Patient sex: M
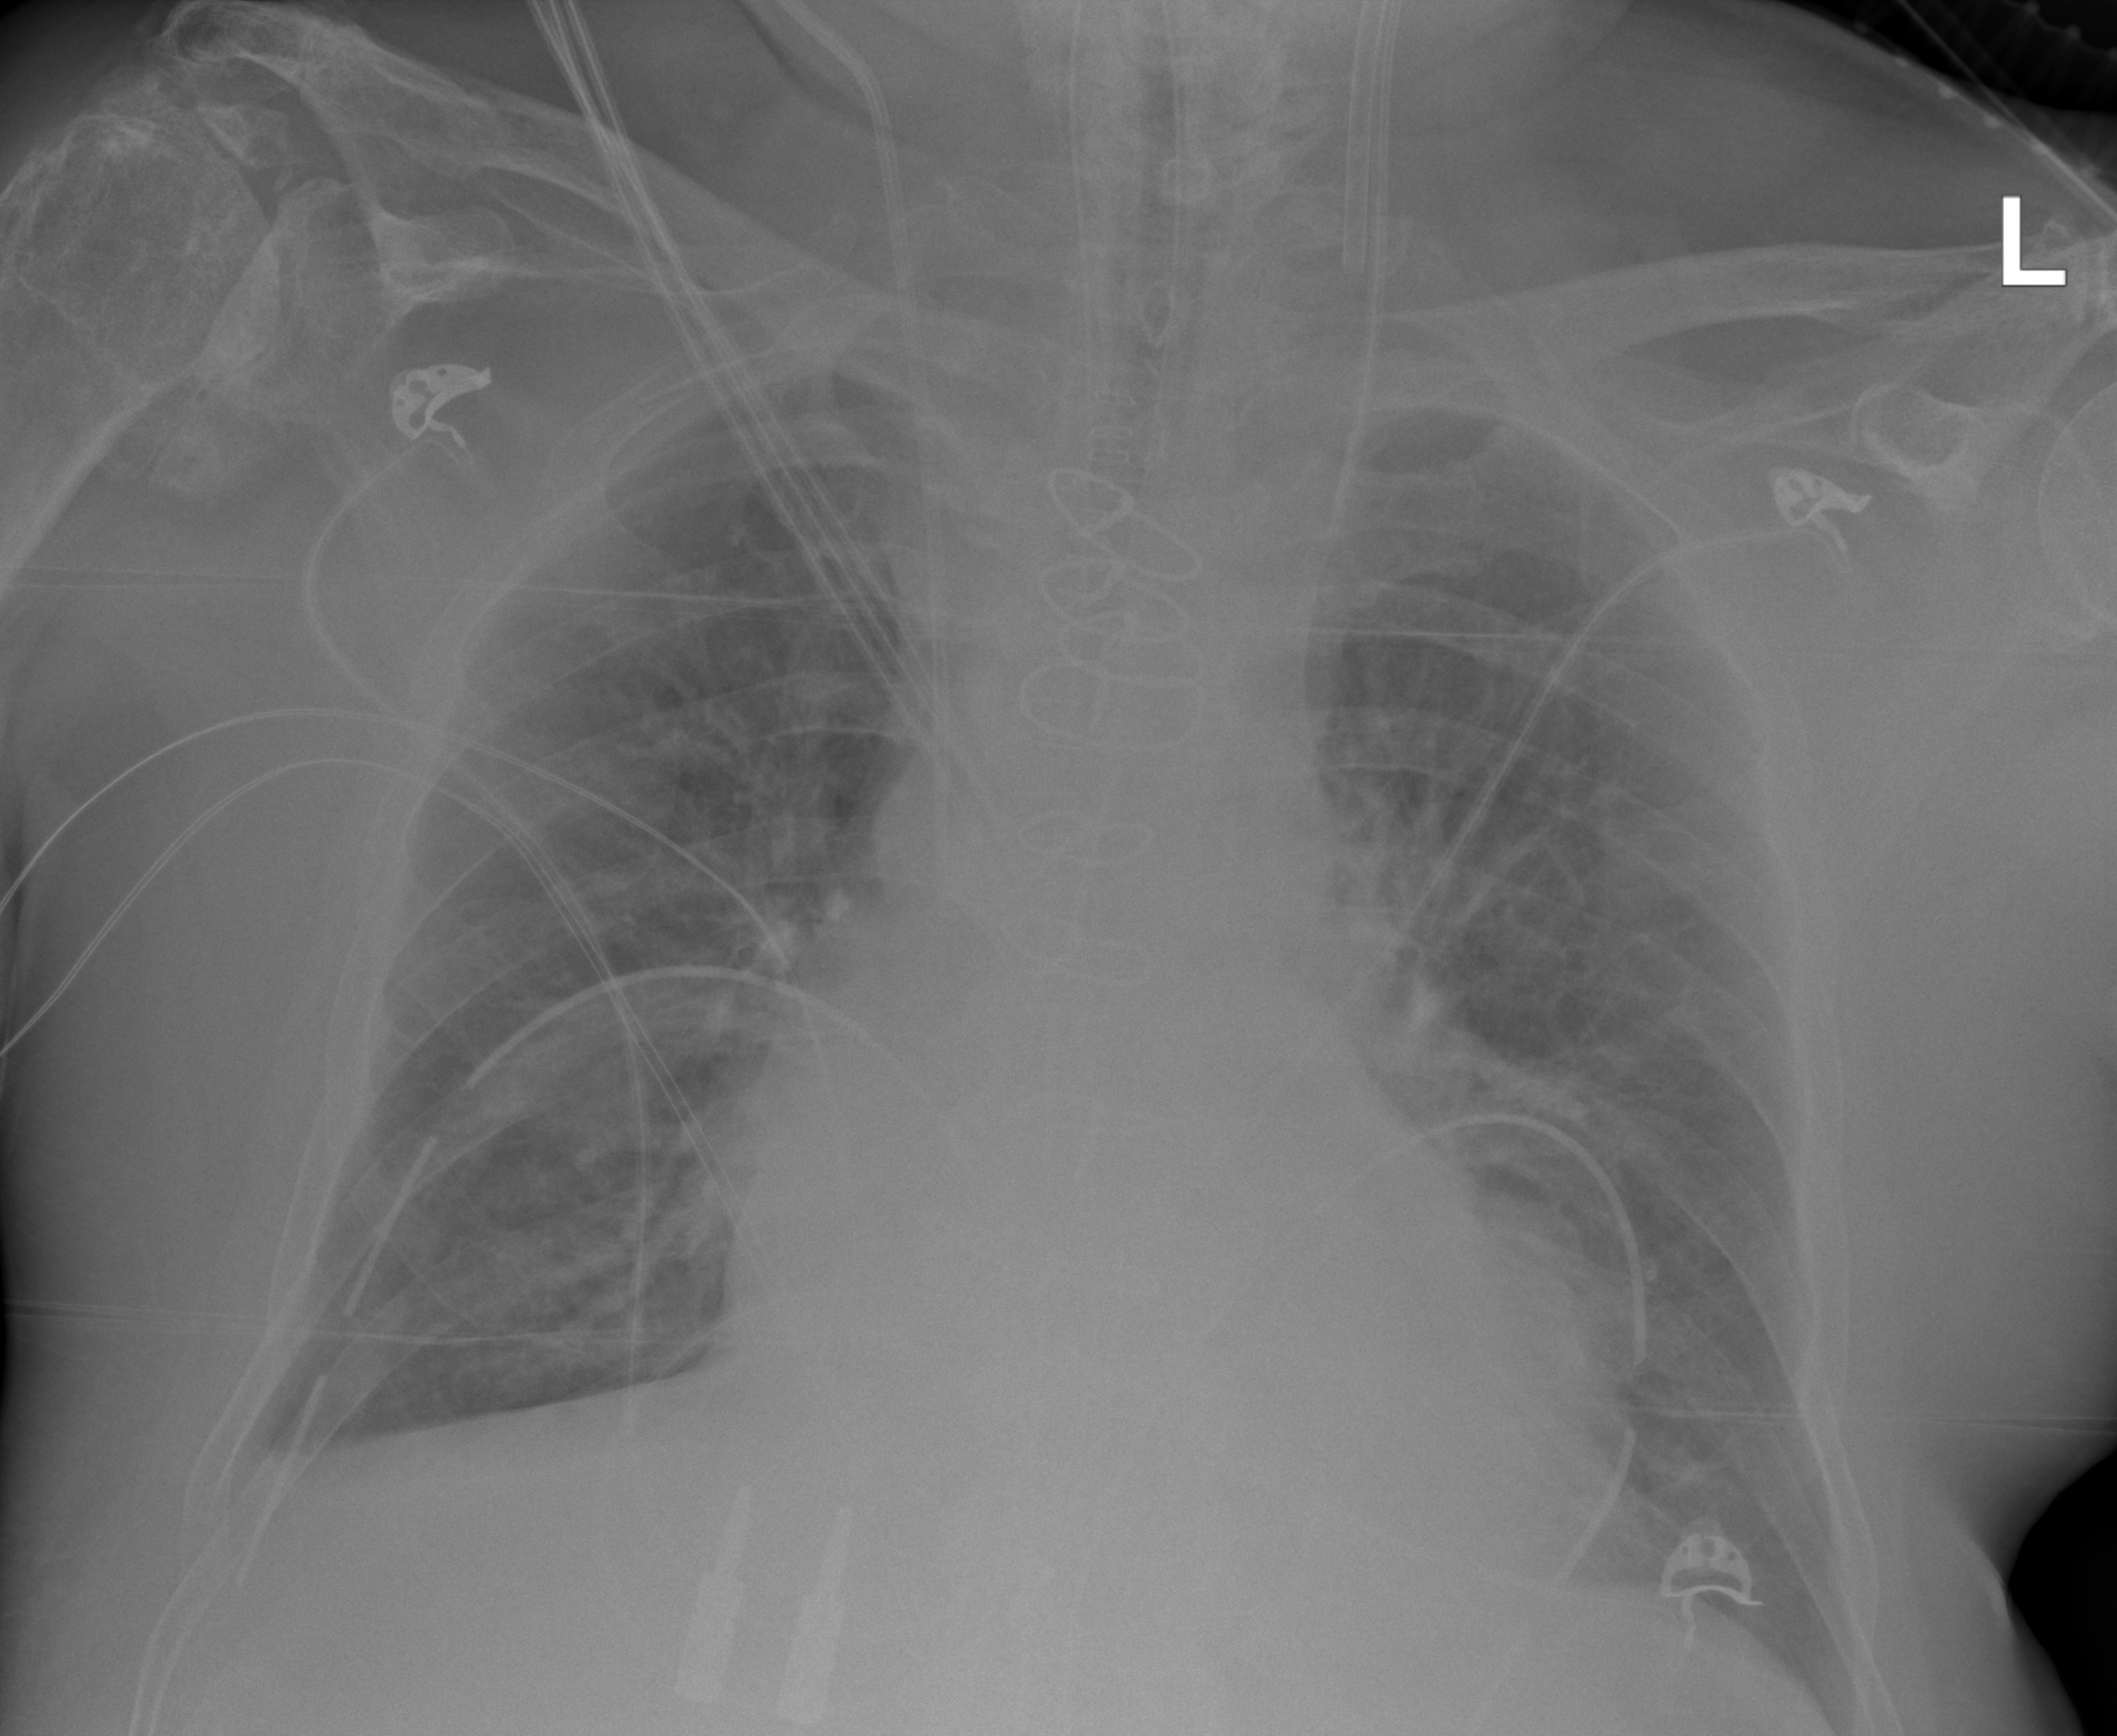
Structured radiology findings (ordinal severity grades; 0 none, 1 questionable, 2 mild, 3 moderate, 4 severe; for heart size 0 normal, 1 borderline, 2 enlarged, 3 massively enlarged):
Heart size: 0
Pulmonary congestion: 0
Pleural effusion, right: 0
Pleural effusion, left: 0
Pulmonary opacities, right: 0
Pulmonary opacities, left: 0
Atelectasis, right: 2
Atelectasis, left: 2